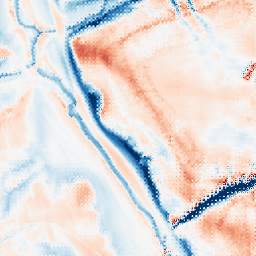
Category: multiscale
Decomposition family: dog
Decomposition parameters: sigma_low: 1
sigma_high: 10
Upsampling method: regularized
Upsampling parameters: scale: 2
lambda_reg: 0.1
Upsampling scale: 2